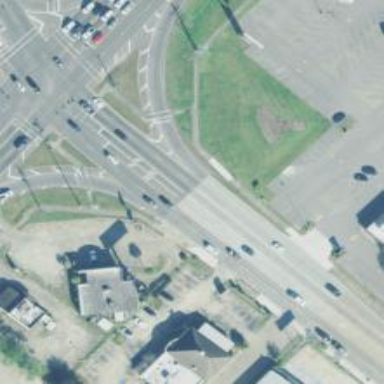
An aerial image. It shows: Primary link highway with asphalt surface.